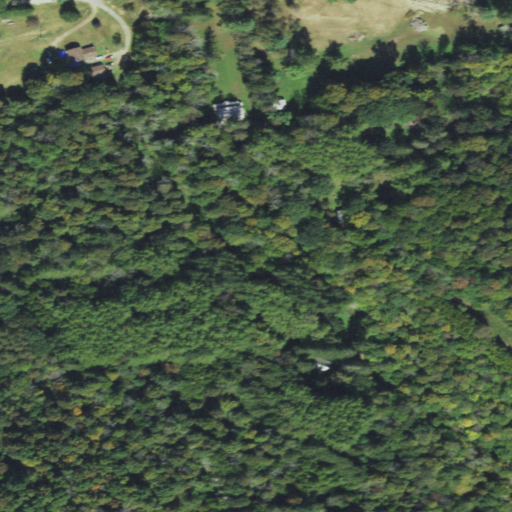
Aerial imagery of valley in Pennsylvania named Potash Hollow containing deciduous forest, mixed forest, pasture, and open development